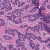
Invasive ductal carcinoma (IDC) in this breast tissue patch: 1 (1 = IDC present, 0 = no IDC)